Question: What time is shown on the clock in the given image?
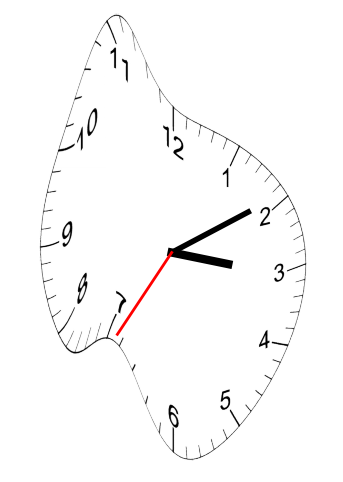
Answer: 03:09:35